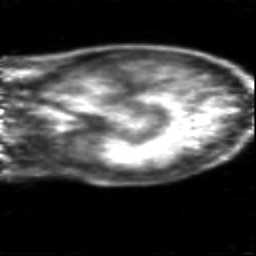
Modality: PET
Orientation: sagittal
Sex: female
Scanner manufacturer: siemens